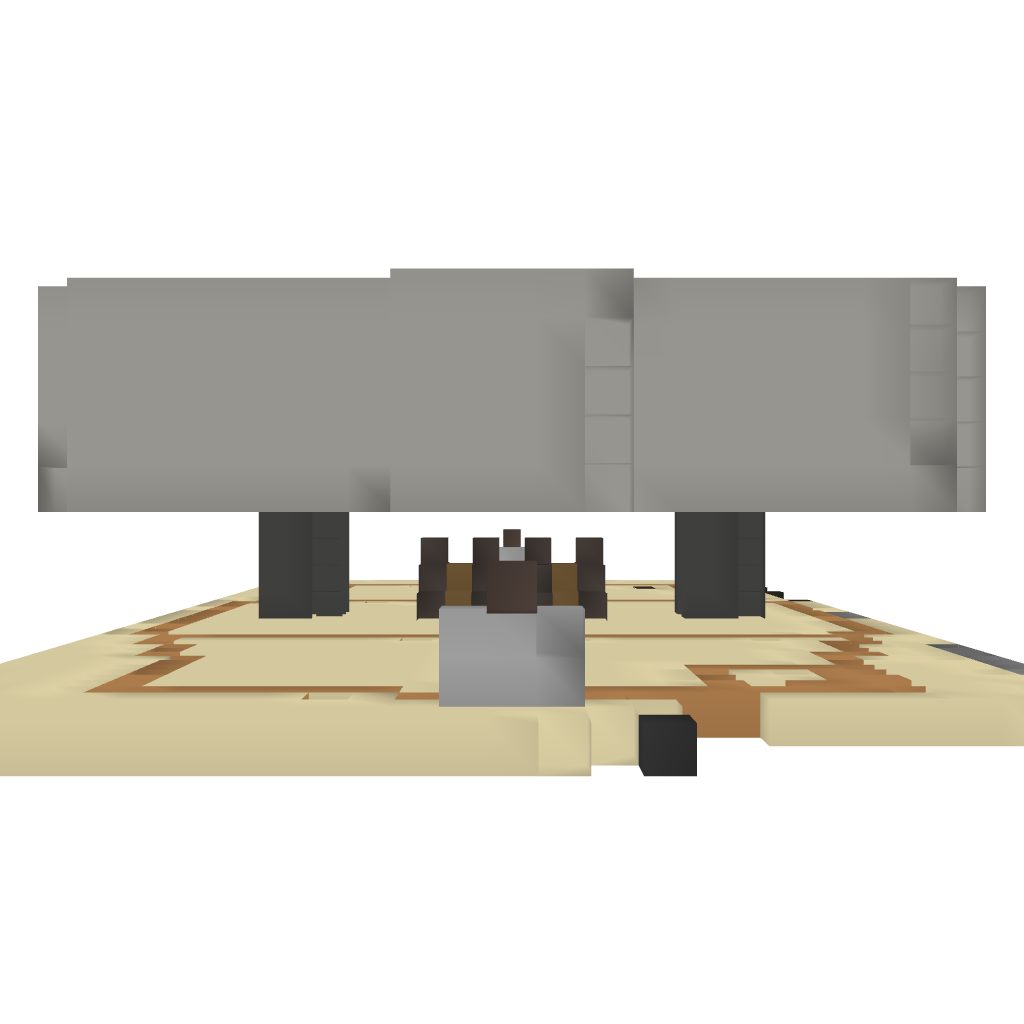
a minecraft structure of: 1 V 1 PVP arena